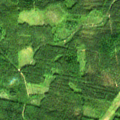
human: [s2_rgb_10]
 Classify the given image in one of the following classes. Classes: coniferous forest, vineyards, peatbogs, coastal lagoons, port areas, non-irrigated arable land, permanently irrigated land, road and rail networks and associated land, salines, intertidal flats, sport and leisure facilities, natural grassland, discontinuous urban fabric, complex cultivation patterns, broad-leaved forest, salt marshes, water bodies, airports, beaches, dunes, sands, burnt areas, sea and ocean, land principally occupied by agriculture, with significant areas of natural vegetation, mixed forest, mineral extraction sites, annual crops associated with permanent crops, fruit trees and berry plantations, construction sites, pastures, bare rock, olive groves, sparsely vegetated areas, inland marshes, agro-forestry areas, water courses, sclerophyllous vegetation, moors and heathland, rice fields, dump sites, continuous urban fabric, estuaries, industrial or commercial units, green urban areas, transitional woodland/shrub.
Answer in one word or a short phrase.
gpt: coniferous forest, mixed forest, transitional woodland/shrub